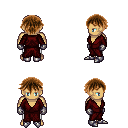
a pixel art fantasy rpg character, male body template, human, tanned skin, red robe, white pants, brown short bangs hairstyle, metal gloves, metal boots, four views (front, back, left, right), 2x2 character sprite sheet, small pixel art, hard edges, no anti-aliasing